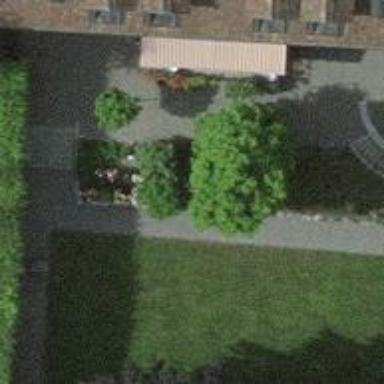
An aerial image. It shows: Garden with deciduous broadleaved trees.